Aerial crown-view tile of a tropical tree (Barro Colorado Island, Panama), acquired 20240918:
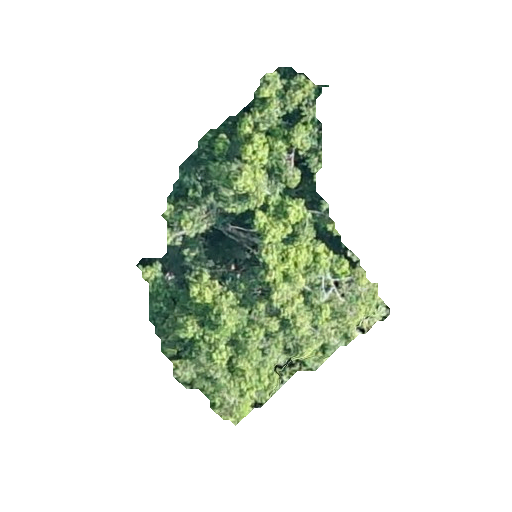
Species: Guatteria lucens
GBIF accepted scientific name: Guatteria lucens
Crown area: 77.958 m²